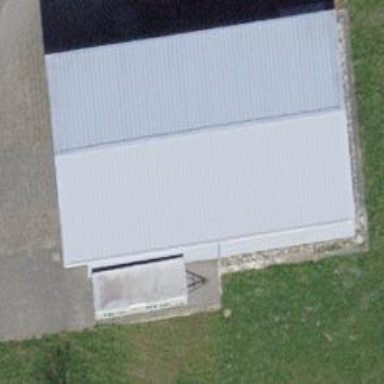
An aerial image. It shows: Warehouse building.